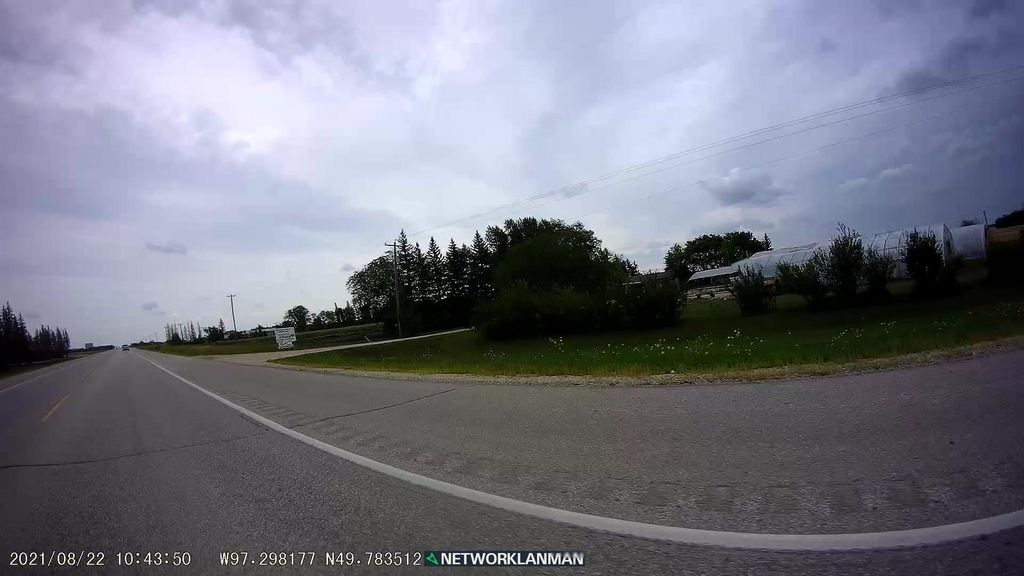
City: winnipeg